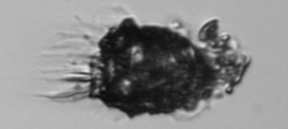
Label: Stenosemella_pacifica